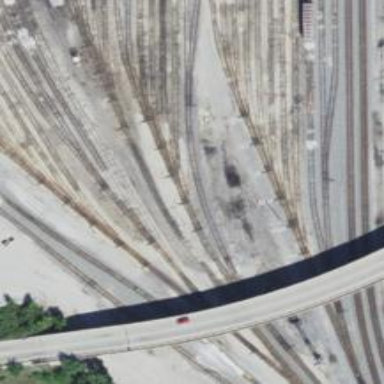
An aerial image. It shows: Railway yard.